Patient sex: M
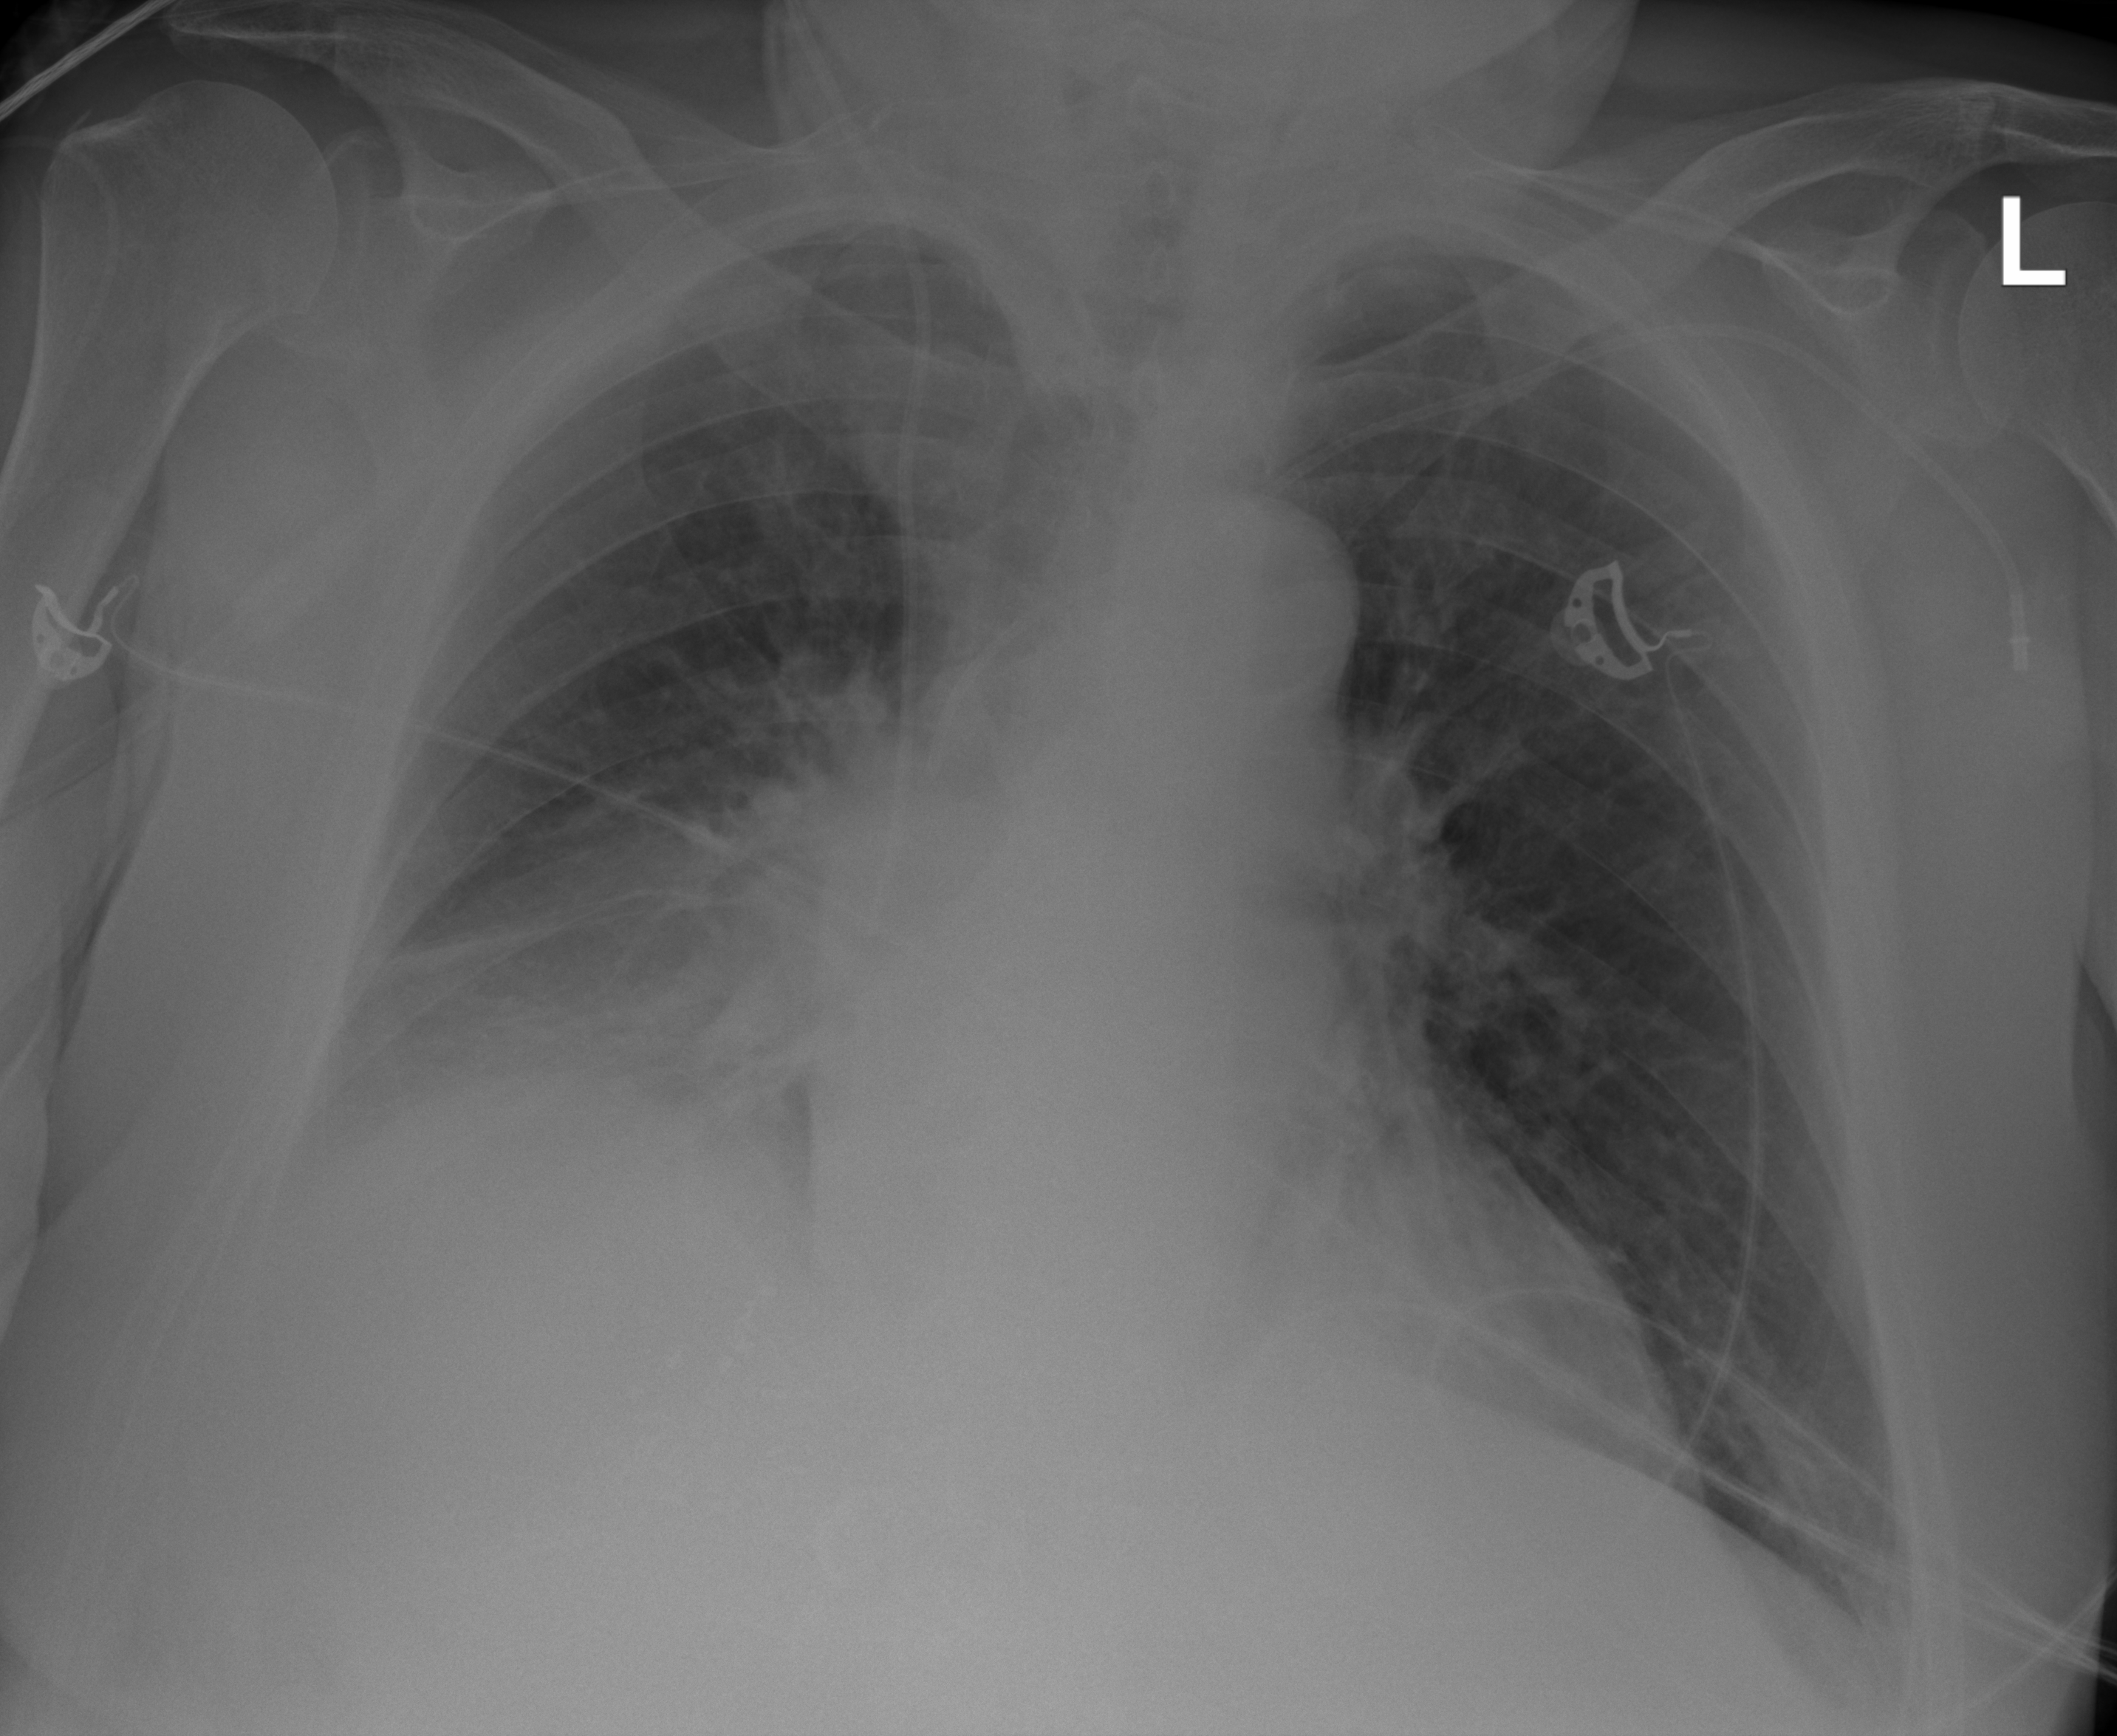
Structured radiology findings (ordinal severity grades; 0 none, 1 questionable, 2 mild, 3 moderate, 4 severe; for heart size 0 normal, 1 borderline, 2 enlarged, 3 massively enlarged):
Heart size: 0
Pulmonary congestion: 2
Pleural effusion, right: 2
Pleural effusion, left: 0
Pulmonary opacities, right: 2
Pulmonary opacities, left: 0
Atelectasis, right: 3
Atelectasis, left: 2